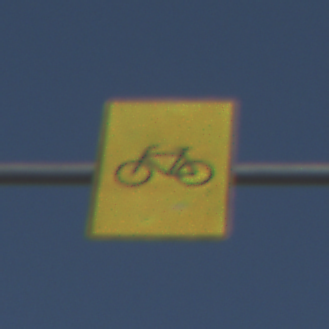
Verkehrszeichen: RadverkehrOhnePfeilsymbol
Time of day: SunriseSunset
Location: Outdoor (Urban)
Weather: Clear
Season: NotSpecified
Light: Natural